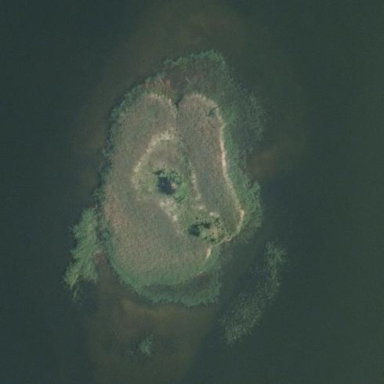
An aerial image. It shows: Islet.